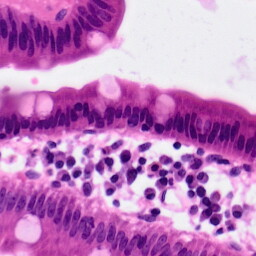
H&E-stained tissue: Pancreatic